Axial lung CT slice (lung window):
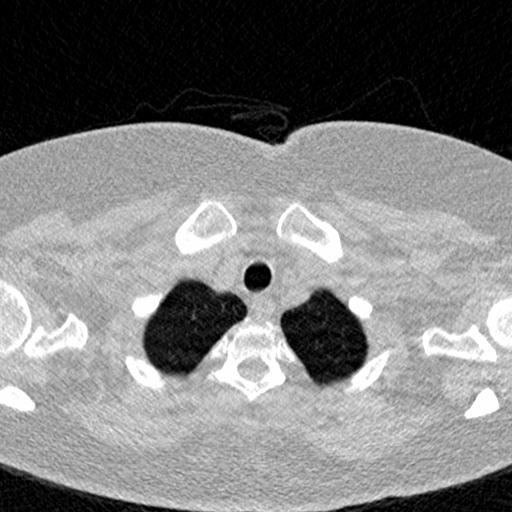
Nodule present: no